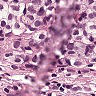
Metastatic tissue present: yes